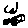
Label: cat